Field crop: maize
Growth stage: 2
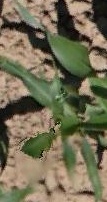
Species: maize